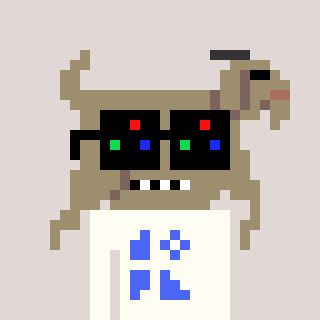
a pixel art character with square black sunglasses, a goat-shaped head and a grayscale-colored body on a warm background